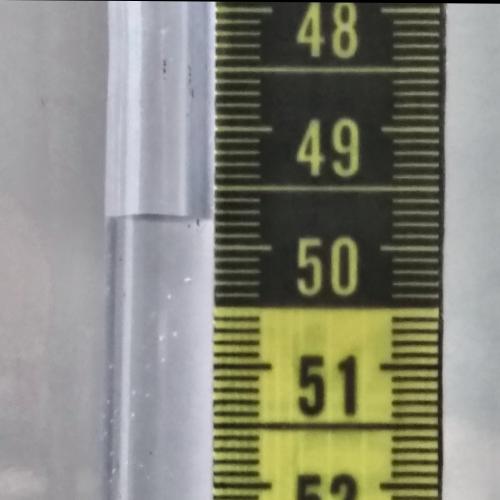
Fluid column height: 49.7 cm